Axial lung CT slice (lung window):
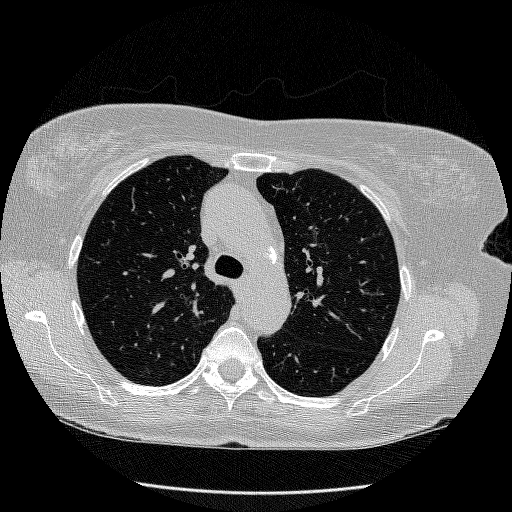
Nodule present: no